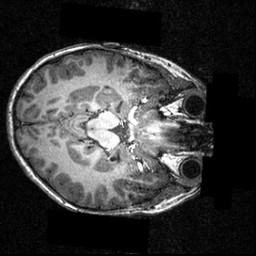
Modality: T1w
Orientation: axial
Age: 12
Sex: male
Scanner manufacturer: siemens
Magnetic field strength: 3.951 T
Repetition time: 1.5 s
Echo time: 0.00335 s